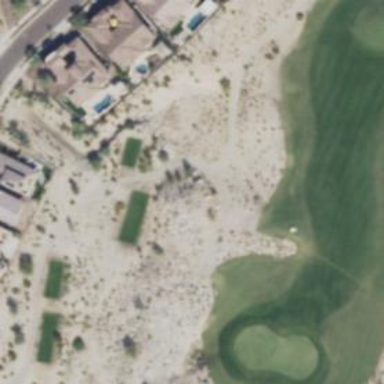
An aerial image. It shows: Path for both road and golf.